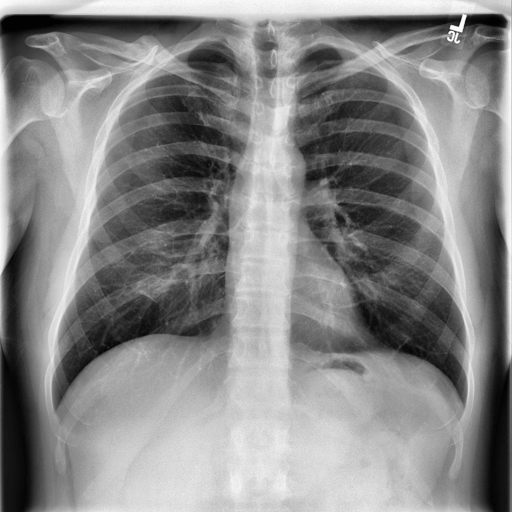
Finding: NORMAL